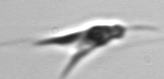
Label: Chrysochromulina_lanceolata